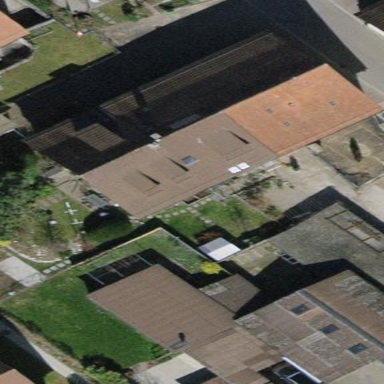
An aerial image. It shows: Building with tile roof.